Chest X-ray:
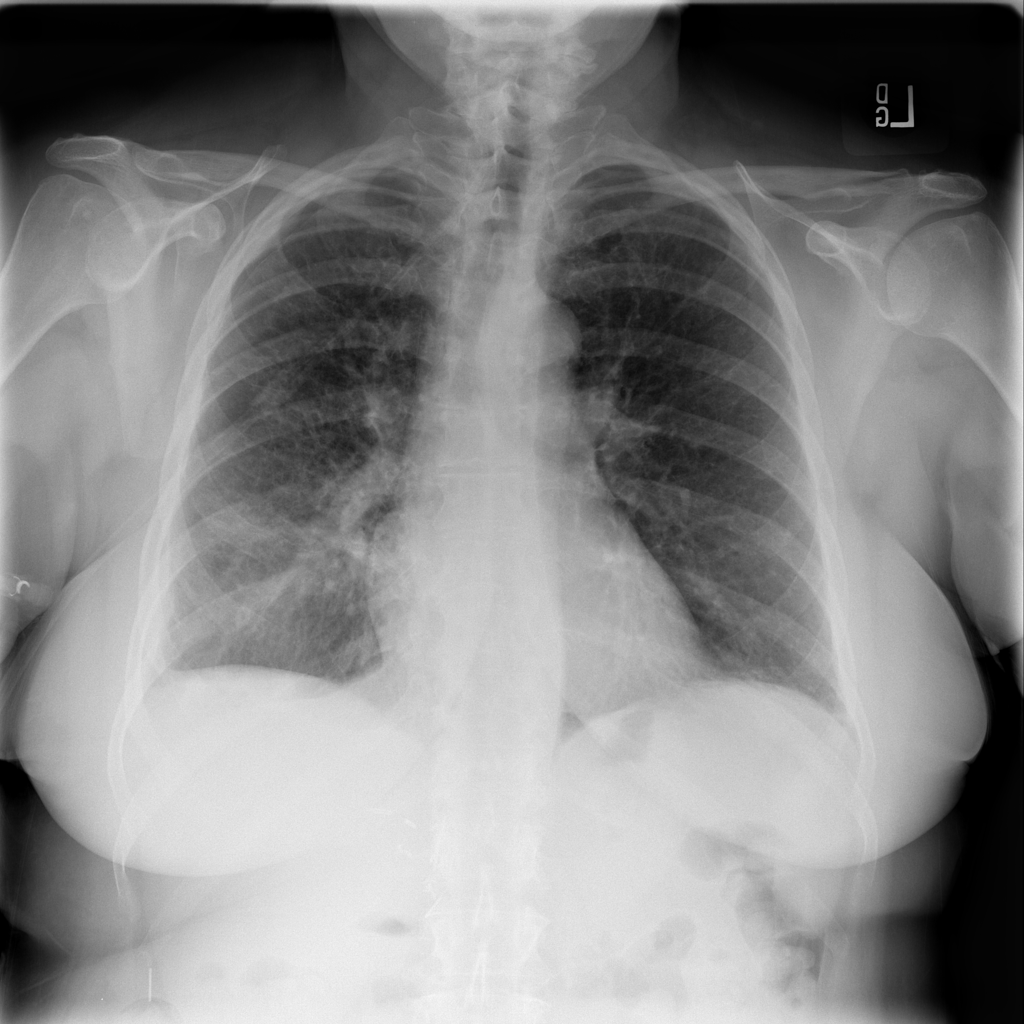
Findings: Pneumothorax, Consolidation, Pleural Thickening
No abnormal finding: no